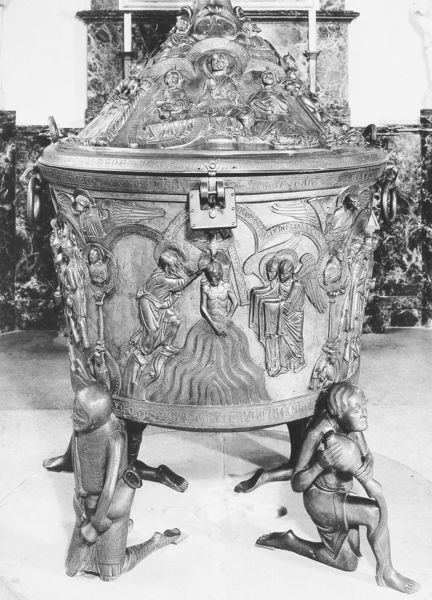
Titel: Taufbecken im Hildesheimer Dom
Standort: Hildesheim, Dom (EU - D - Nds)
Schlagwörter: flügel, wasser, menschen, frau, stützen, schloss, johannes, silber, tragen, kirche, engel, krug, relief, wellen, figuren, flut, ornamente, kerzen, metall, bronze, plastik, foto, griff, vier, barfuss, stütze, truhe, deckel, gefäss, ringe, becken, knien, ritter, christus, jesus, kniend, romanik, taufe, träger, verschluss, kessel, taufbecken, jordan, evangelisten, flussgott, ohannes, telief, taufkessel